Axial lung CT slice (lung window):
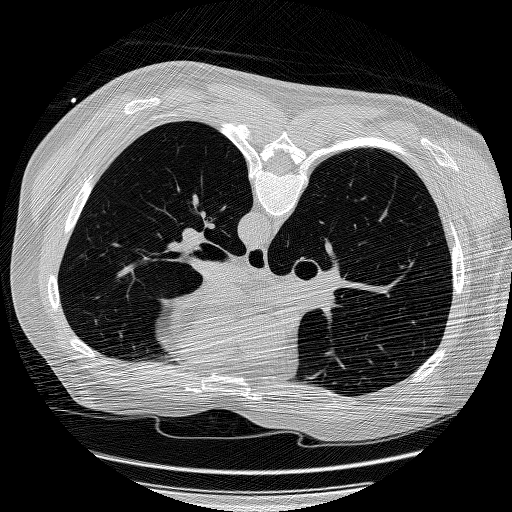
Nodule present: no